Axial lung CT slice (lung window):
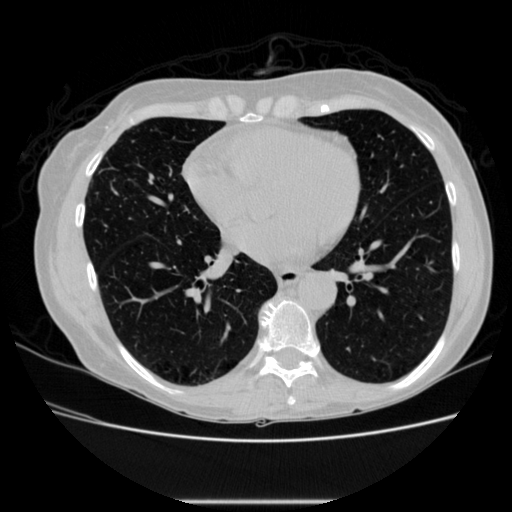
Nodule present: no